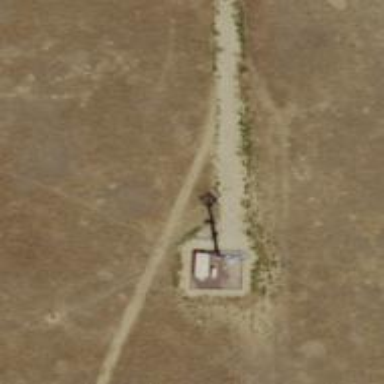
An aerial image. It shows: Man-made mast used for communication purposes.